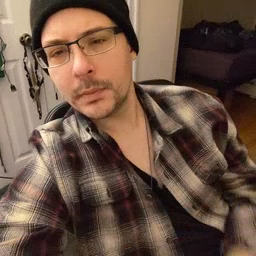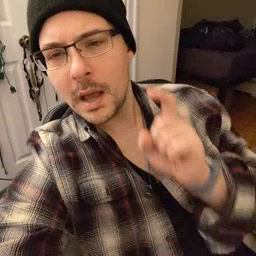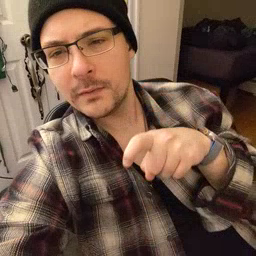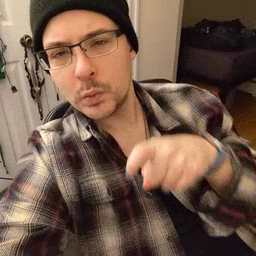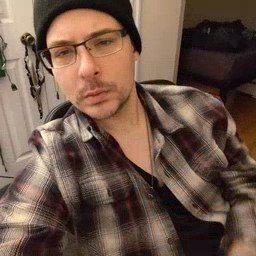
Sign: haveto